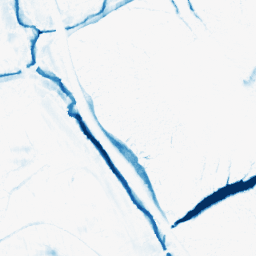
Category: morphological
Decomposition family: morphological_ellipse
Decomposition parameters: operation: closing
width: 20
height: 10
Upsampling method: cubic_catmull_rom
Upsampling parameters: scale: 8
Upsampling scale: 8